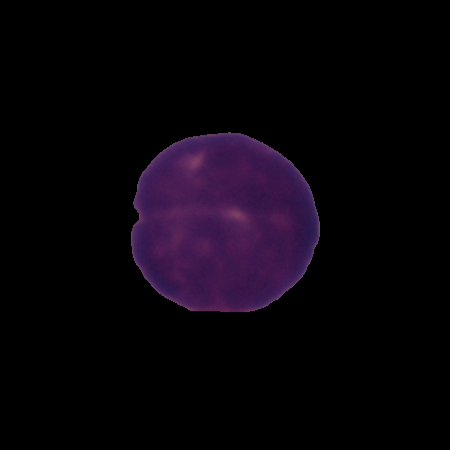
Label: healthy